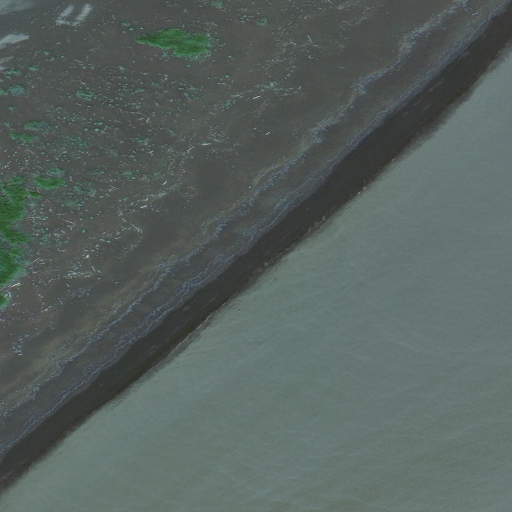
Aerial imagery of beach in Alaska named Long Beach containing only unknown